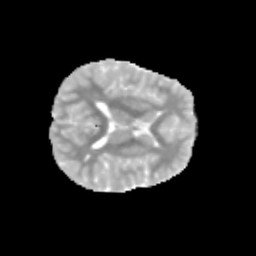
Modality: MD
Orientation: axial
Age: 9
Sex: female
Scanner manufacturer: siemens
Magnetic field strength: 3 T
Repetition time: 3.8 s
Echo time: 0.07 s